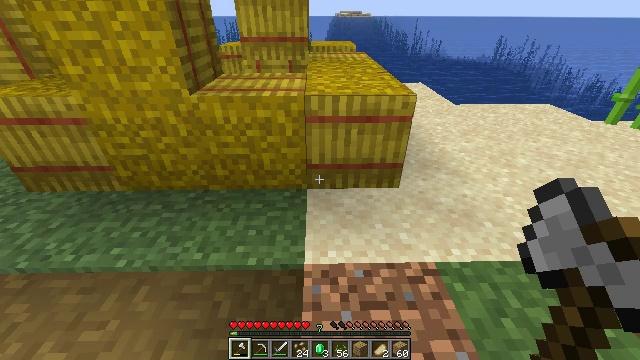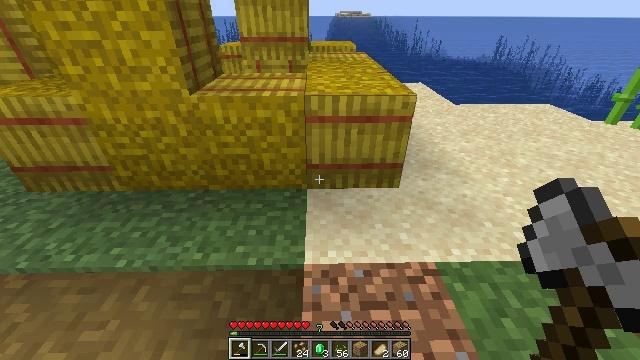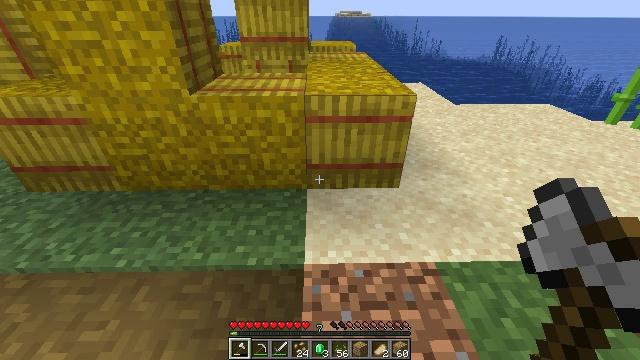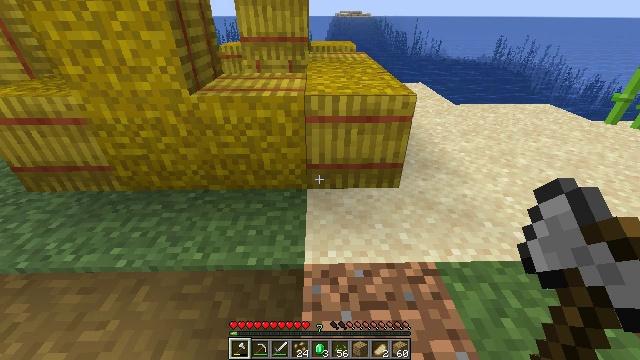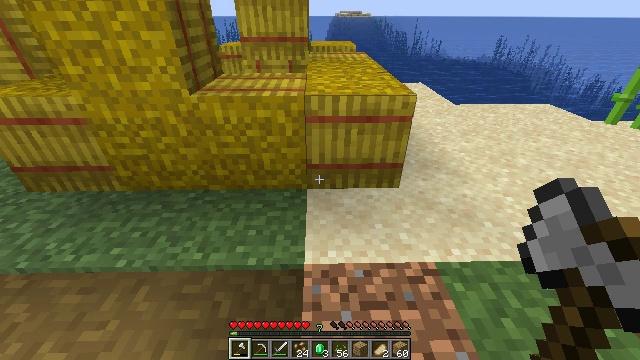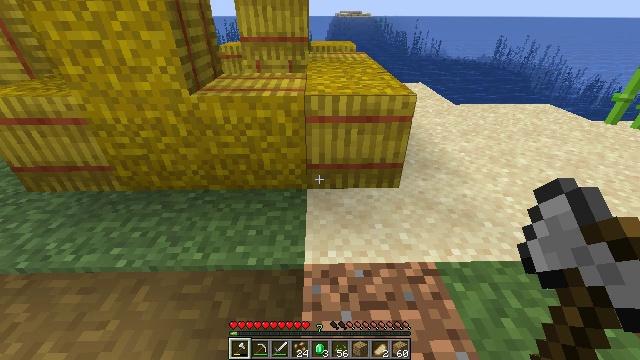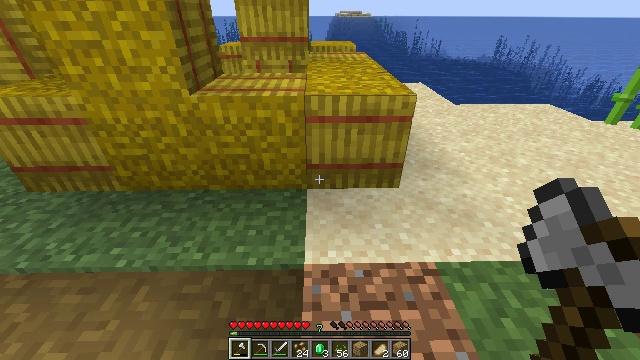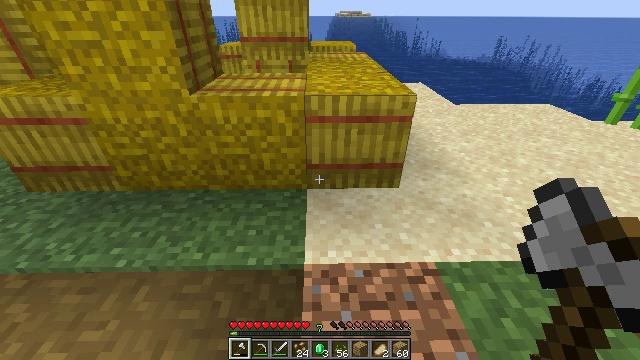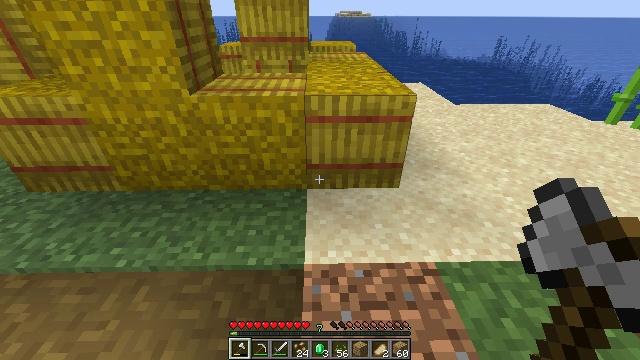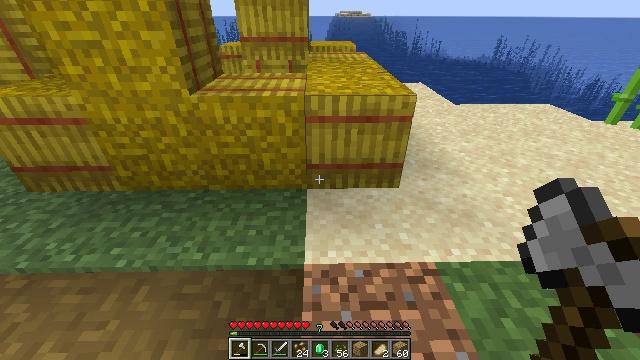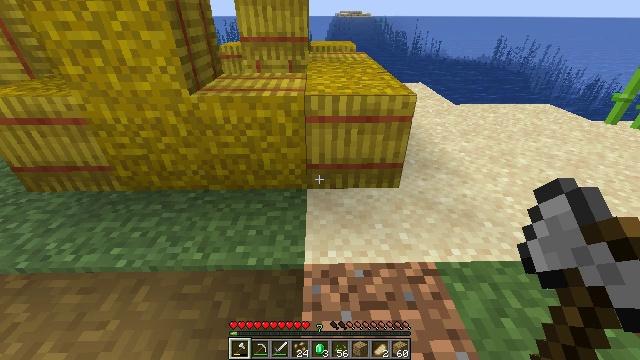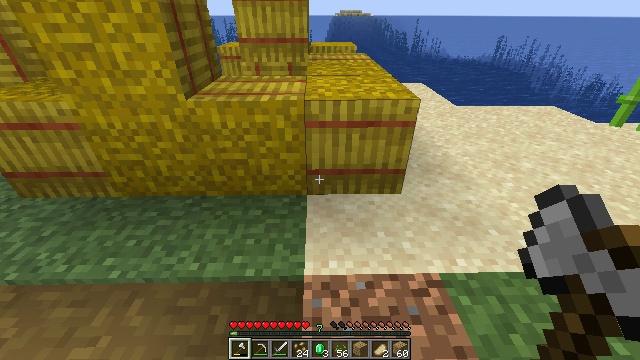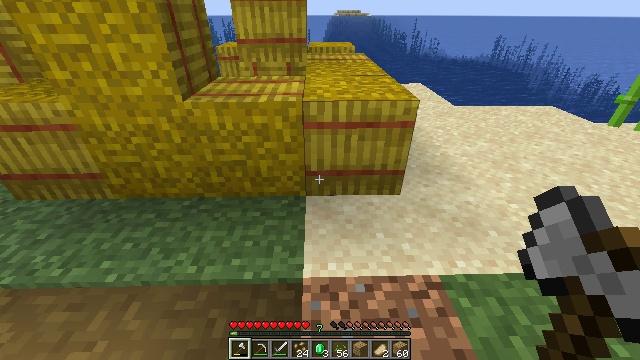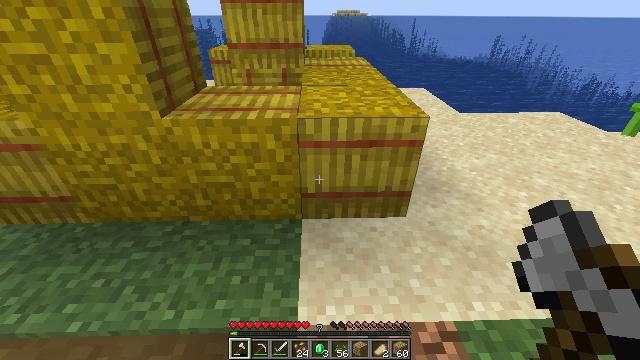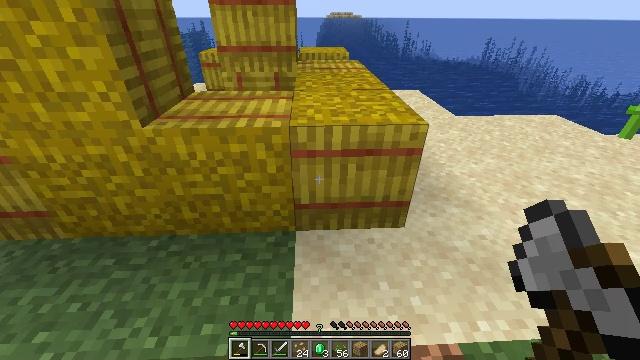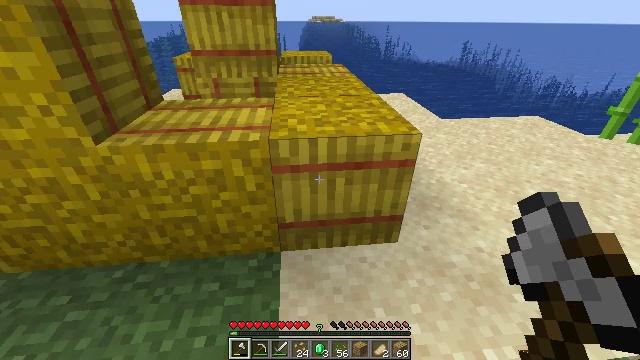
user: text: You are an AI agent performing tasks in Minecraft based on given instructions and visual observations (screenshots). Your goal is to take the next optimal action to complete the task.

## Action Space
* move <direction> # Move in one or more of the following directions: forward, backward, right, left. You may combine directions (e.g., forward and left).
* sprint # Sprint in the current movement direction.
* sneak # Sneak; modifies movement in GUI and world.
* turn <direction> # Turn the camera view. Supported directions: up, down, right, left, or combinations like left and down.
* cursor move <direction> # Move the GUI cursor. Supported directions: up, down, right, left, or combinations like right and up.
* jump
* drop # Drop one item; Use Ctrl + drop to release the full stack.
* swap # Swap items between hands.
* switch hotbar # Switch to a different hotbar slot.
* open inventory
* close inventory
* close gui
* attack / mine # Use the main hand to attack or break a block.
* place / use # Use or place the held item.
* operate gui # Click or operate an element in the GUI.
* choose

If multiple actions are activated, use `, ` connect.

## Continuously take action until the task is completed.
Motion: motion action
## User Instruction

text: Harvest hay blocks from the village.
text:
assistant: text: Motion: no_op
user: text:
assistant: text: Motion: no_op
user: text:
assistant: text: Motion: no_op
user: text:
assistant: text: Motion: no_op
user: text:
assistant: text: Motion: no_op
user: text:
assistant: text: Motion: no_op
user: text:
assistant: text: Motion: no_op
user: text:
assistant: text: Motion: no_op
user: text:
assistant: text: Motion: no_op
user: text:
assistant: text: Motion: no_op
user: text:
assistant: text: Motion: move forward
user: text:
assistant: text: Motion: move forward
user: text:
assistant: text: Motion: move forward
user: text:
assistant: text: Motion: move forward, turn right
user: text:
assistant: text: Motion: move forward, turn right
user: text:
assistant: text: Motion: move forward, turn right
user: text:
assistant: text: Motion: move forward, turn right
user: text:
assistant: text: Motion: move forward
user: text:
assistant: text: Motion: move forward
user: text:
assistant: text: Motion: move forward
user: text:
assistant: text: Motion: move forward
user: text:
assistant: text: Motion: move forward
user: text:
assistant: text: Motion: attack / mine
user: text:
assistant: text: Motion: attack / mine
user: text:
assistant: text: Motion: attack / mine
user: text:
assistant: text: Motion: attack / mine
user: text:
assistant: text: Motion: no_op
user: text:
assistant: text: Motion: no_op
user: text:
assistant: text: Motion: no_op
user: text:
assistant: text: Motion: no_op